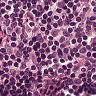
Metastatic tissue present: no